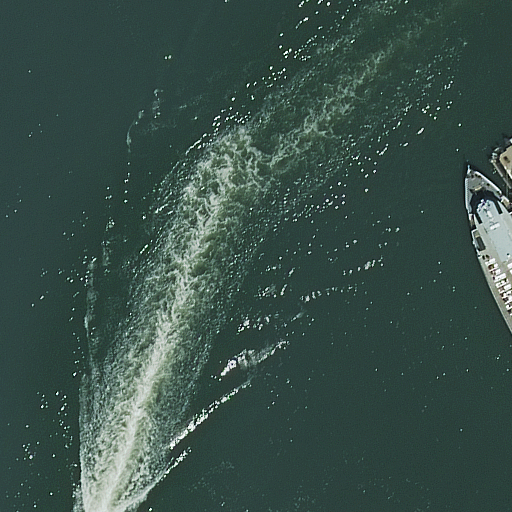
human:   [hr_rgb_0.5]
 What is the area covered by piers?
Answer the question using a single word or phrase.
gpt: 2410m2

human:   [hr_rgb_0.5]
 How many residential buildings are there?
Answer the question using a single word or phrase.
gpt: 0

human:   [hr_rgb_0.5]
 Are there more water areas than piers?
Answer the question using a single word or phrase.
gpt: no

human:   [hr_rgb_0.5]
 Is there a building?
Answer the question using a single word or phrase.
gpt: no

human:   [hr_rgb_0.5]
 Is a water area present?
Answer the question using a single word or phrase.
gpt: yes

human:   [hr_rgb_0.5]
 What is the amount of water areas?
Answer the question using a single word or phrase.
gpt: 1

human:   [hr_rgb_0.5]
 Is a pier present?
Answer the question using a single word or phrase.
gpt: yes

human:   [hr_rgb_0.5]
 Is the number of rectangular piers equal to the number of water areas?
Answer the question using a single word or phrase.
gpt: no

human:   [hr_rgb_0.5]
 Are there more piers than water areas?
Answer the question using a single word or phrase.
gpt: no

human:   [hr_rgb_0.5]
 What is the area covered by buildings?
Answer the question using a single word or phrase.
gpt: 0m2

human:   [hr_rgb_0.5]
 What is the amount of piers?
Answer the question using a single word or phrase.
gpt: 1

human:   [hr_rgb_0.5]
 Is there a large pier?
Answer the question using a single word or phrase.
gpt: yes

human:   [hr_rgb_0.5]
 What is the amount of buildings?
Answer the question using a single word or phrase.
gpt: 0

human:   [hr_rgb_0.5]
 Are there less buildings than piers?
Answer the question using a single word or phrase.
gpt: yes

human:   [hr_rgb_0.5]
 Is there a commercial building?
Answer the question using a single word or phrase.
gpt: no

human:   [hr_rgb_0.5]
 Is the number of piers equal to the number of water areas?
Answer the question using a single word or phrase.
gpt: yes

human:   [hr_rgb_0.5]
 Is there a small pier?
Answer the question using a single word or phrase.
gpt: no

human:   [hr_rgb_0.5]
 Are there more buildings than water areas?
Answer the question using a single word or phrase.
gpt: no

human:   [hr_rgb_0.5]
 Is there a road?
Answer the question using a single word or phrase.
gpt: no

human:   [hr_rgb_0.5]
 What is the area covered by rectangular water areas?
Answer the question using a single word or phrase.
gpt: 10601m2

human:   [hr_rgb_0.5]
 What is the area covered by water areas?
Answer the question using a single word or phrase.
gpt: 10601m2

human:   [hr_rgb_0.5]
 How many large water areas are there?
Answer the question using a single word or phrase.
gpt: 1

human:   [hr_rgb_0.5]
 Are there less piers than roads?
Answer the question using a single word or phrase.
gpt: no

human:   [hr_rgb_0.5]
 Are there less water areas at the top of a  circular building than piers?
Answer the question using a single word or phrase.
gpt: yes

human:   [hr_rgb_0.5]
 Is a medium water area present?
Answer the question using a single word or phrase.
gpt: no

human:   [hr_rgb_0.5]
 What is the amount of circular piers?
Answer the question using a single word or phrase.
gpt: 0

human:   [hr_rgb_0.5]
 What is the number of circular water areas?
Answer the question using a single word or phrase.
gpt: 0

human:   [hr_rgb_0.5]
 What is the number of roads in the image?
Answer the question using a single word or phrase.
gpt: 0

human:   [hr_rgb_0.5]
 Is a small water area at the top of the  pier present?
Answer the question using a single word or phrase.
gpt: no

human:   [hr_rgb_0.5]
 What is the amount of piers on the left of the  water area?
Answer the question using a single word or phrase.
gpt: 0

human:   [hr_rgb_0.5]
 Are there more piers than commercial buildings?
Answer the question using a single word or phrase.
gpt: yes

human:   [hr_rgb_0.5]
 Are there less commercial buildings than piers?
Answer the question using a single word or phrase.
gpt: yes

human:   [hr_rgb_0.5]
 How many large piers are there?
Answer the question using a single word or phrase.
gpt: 1

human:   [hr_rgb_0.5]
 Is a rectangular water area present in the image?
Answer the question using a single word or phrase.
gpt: yes

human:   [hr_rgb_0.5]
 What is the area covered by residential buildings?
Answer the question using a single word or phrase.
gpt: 0m2

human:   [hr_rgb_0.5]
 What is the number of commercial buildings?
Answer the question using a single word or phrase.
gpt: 0

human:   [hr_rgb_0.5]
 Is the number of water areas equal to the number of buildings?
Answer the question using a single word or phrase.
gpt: no

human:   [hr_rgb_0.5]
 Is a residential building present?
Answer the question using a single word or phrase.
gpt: no

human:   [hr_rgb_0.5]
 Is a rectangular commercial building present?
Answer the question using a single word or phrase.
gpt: no

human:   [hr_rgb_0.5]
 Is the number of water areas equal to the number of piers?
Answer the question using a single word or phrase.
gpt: yes

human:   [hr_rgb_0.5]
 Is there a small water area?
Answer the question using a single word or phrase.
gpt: no

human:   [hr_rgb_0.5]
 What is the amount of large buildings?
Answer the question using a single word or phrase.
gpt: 0

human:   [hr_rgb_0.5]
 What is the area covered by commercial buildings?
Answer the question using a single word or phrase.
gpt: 0m2

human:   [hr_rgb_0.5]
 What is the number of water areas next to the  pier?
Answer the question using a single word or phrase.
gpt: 1

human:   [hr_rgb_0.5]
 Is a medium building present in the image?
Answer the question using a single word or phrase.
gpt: no

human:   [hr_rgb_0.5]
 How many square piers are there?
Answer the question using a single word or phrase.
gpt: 0

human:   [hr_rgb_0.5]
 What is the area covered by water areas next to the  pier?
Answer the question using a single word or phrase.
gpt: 10601m2

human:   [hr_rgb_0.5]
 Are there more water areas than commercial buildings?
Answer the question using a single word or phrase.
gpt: yes

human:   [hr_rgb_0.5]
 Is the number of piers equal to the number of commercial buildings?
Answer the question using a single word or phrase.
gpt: no

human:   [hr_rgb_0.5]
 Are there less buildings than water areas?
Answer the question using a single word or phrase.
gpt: yes

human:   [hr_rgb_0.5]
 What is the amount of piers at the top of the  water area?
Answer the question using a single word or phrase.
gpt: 0

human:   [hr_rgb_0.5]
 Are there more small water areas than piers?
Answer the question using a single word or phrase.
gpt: no

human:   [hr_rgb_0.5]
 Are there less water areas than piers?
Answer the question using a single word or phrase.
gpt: no

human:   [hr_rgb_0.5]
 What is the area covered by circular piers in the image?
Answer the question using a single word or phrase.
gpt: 0m2

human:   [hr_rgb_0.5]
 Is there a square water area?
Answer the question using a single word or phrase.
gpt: no

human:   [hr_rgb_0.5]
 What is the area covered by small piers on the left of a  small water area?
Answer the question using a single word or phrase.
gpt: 0m2

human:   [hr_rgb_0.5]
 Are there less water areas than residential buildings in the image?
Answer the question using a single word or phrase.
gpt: no

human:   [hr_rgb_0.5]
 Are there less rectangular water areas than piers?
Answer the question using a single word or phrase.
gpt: no

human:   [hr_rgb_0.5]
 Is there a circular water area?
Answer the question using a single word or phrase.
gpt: no

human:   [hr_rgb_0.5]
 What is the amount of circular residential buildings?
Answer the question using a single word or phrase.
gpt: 0

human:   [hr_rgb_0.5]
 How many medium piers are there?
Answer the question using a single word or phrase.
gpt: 0

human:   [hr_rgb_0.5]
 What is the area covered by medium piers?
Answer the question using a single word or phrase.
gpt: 0m2

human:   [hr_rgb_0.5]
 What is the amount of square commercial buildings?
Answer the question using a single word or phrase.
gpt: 0

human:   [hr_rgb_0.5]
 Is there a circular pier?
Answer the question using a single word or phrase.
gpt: no